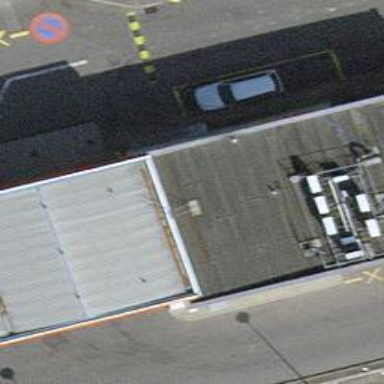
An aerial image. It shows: Fuel station.